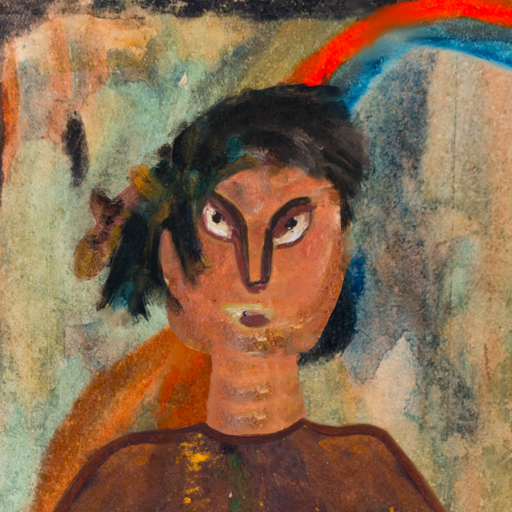
Background: Childish, Head And Neck Front: Boggyland, Face Front: After_Raid, Bust: Comrade, Hair Front: Pipe, Head Accessory: Blank, Second Necklace: Blank, Necklace: Blank, Baby: Blank